Field crop: maize
Growth stage: 2
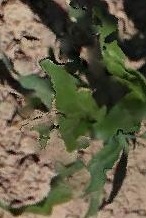
Species: maize